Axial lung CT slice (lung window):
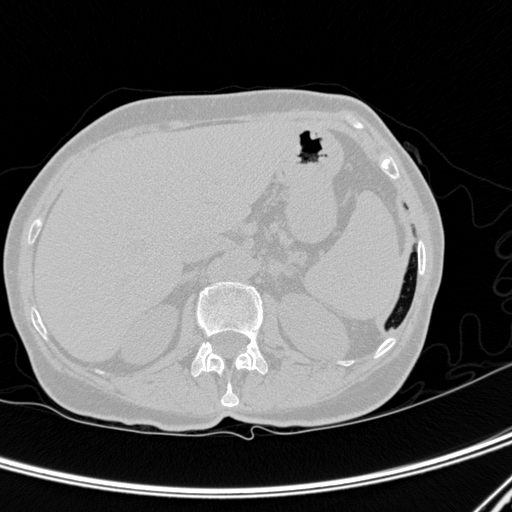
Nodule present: no